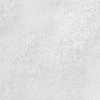
Atmospheric dust classification: not_dusty